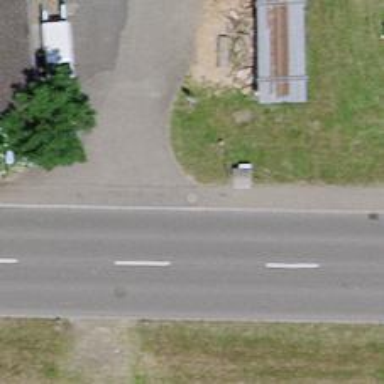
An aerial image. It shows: Street cabinet used for power utility.